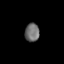
Tissue: skin
Cell type: Others
Senescence score: 0.7679
Nuclear area (px): 265
Mean DAPI intensity: 107.996